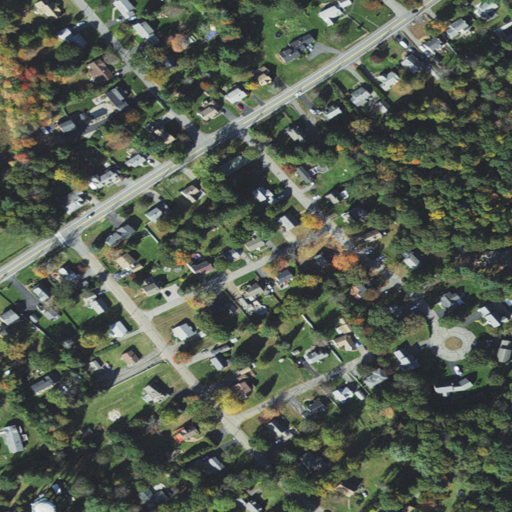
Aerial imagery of mountain in Massachusetts named Drury Hill containing medium intensity development, low intensity development, open development, mixed forest, deciduous forest, and high intensity development